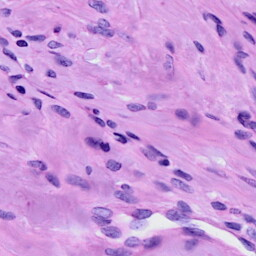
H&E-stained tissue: Cervix